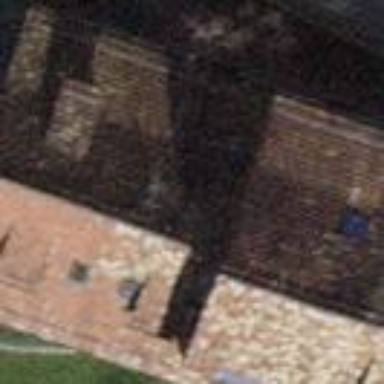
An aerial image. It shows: Gabled roof house.